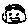
Label: smiley face